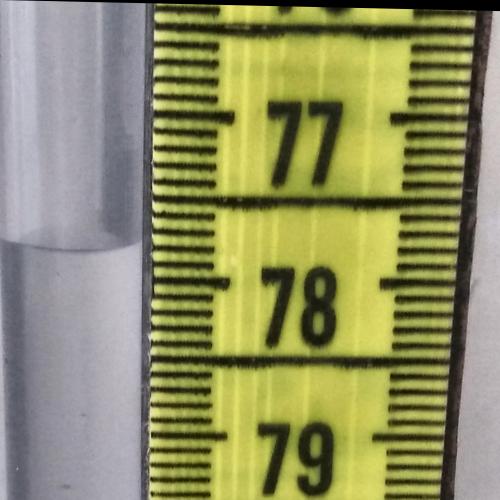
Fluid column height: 77.8 cm